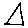
Label: triangle